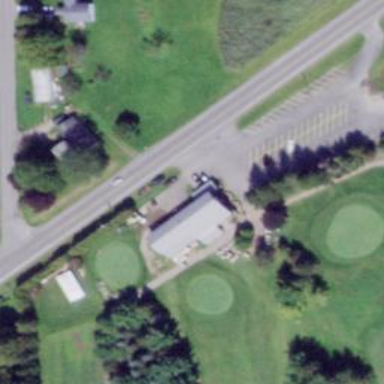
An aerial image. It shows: Pathway for golfing.